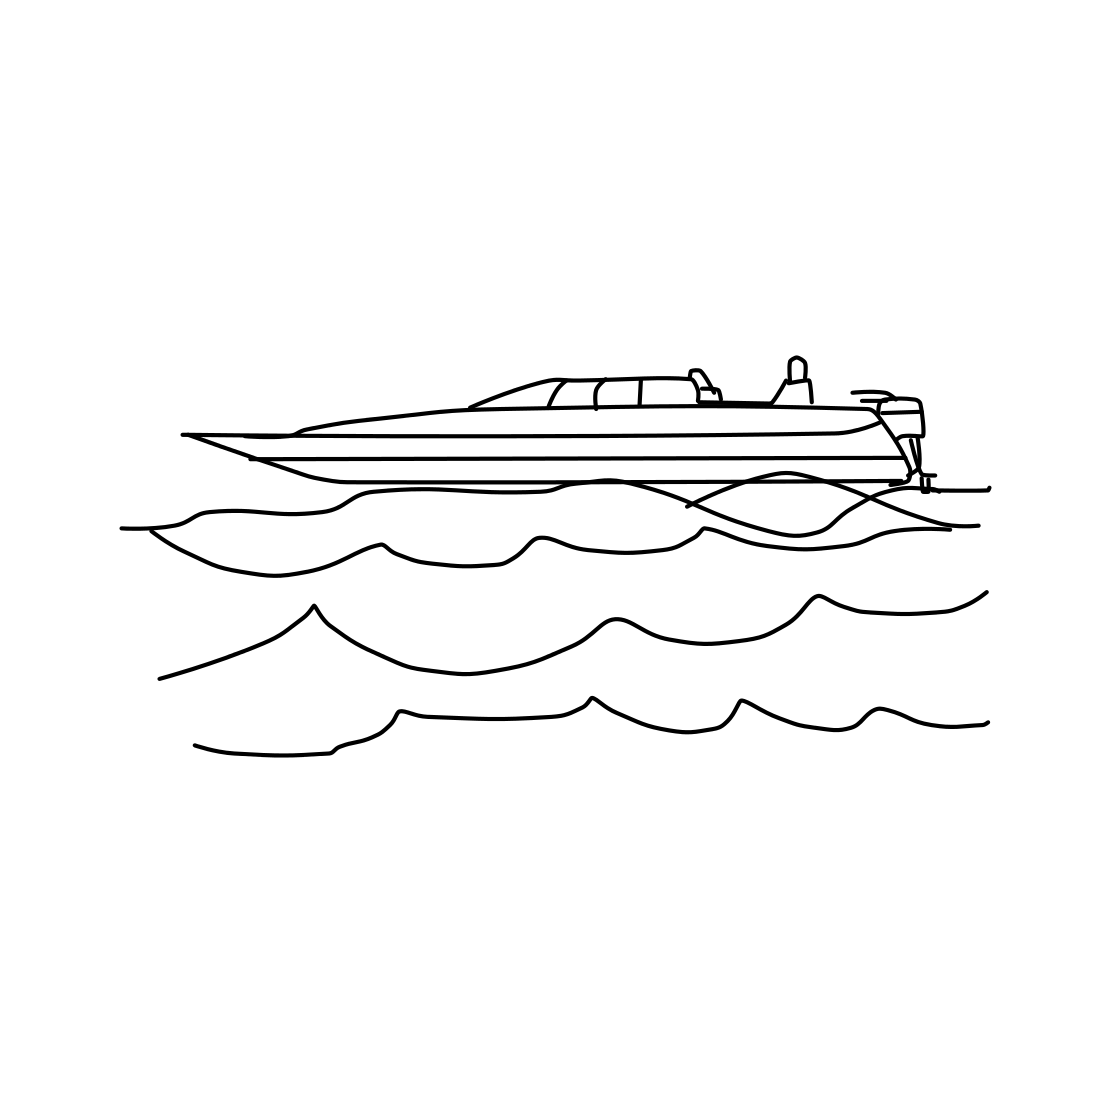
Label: speed-boat